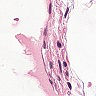
Metastatic tissue present: no